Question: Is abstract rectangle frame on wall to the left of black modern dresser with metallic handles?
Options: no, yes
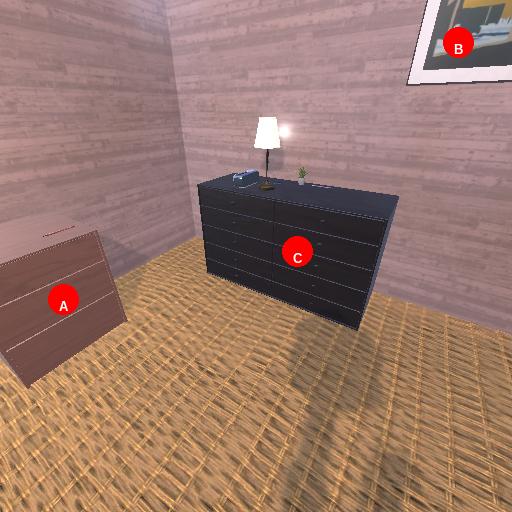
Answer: no